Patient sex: F
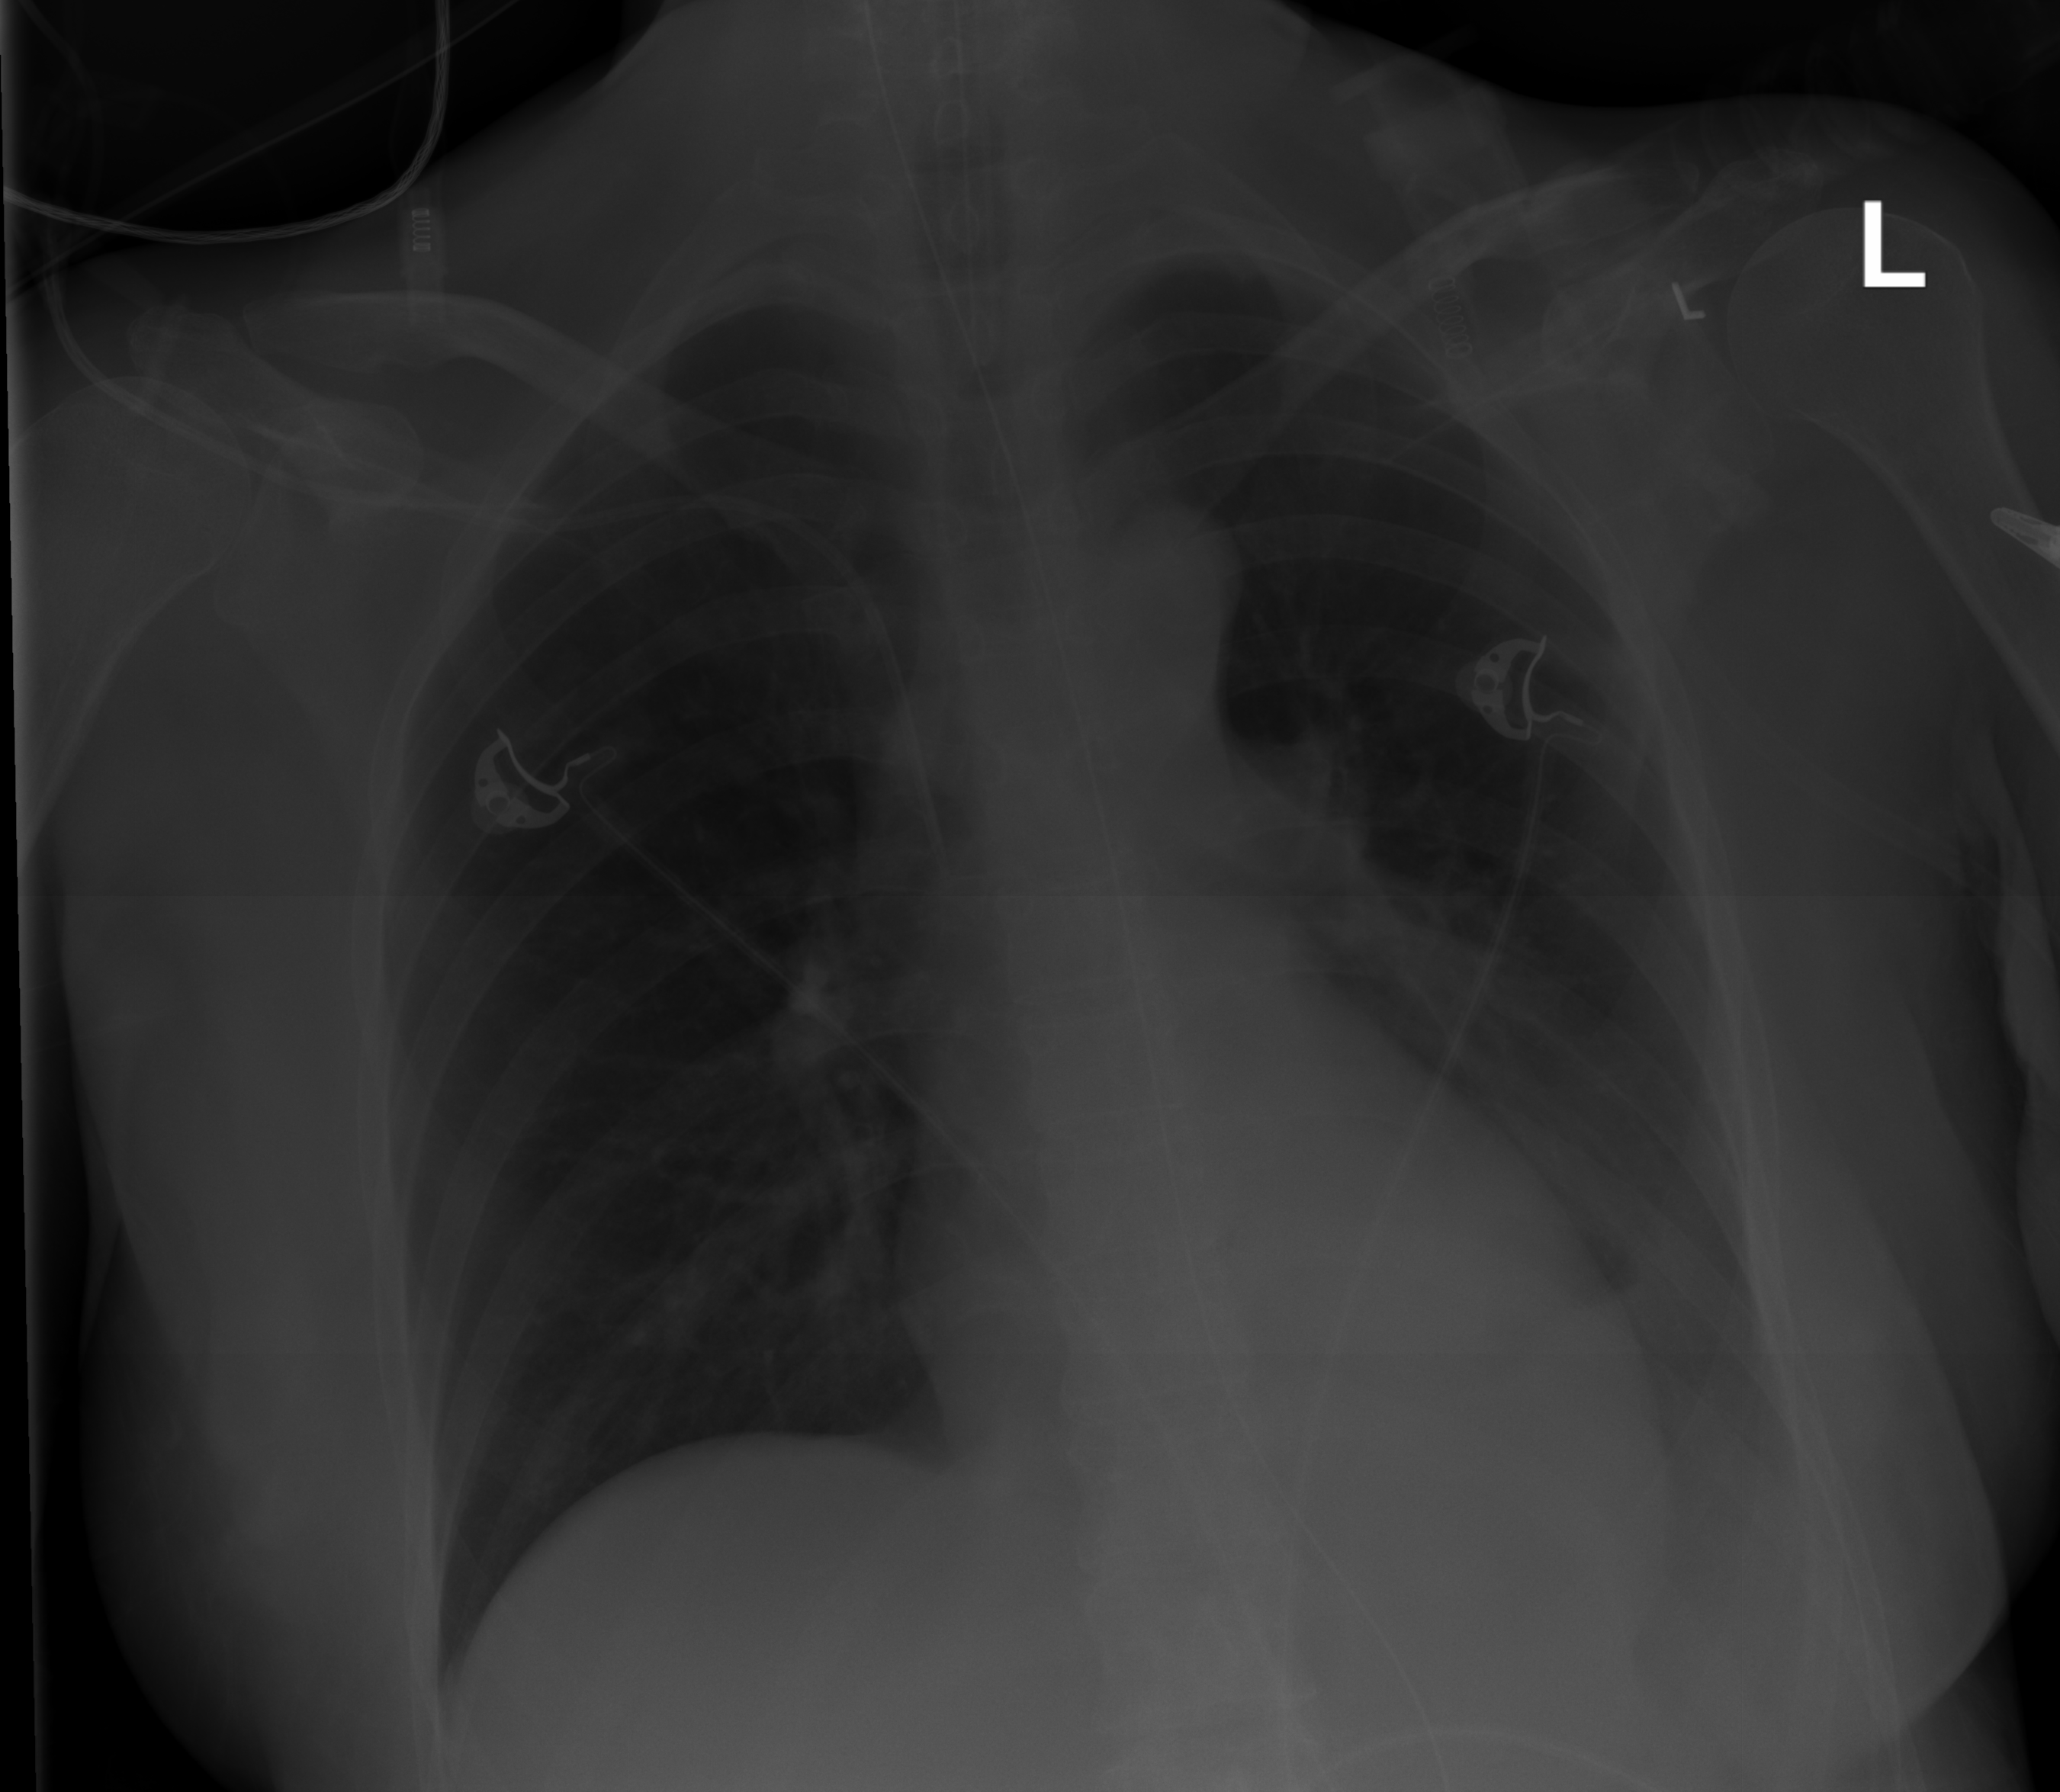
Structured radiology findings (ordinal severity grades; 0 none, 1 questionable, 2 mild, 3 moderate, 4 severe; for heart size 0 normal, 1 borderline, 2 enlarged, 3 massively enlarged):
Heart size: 0
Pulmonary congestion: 0
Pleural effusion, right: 0
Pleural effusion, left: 2
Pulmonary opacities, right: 0
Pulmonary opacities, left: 0
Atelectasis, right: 0
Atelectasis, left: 0